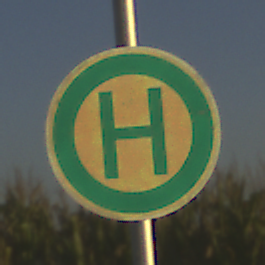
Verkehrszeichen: Haltestelle
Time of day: SunriseSunset
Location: Outdoor (RoadRail)
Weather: Clear
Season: NotSpecified
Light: Natural